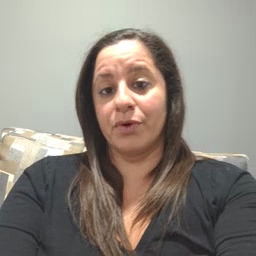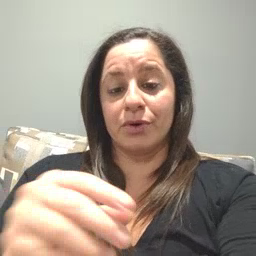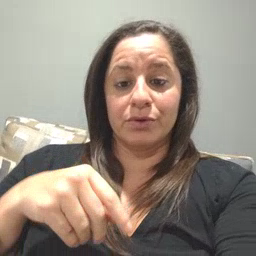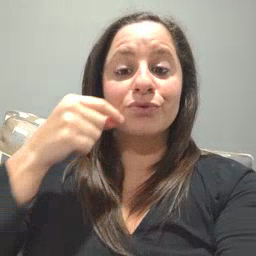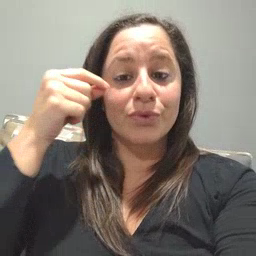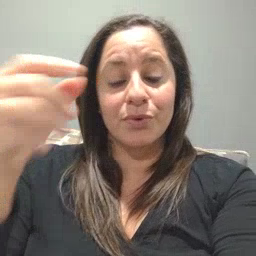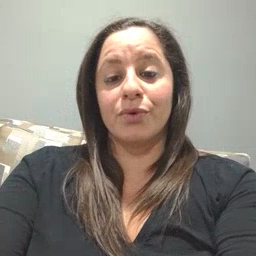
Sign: store